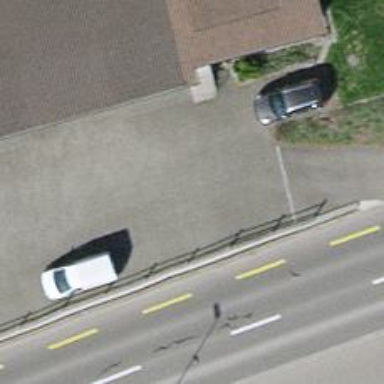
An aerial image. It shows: Driveway made of paving stones.